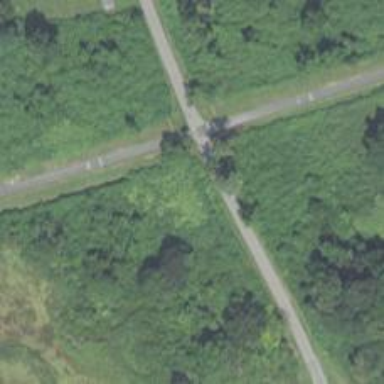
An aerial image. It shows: Stop road.